Question: I have a spatial grid of dimension 72 col x 24 rows. For this question, I tried to create a small polygon grid (3x3) which I hope you can run in your PC too.
As you can see it is a 3x3 grid, however the numbering of the grid cell starts from bottom left of the last row towards bottom right & again continues from left side of the middle row towards right.
'''
library(sf)
#> Linking to GEOS 3.8.0, GDAL 3.0.4, PROJ 7.0.0; sf_use_s2() is TRUE
url = "https://github.com/Ohm-Np/ex-data/raw/main/vector/test_grid.gpkg"
download.file(url, "../grid.gpkg")
grid <- read_sf("../grid.gpkg")
plot(grid)
'''

<URL>
So, my question is: How to create another column (say) 'column_row' and store the grid cell id which starts from top left towards right.
Result like this (col_number x row_number):
'''
df <- data.frame(column_row = c("01_01", "02_01", "03_01", "01_02", "02_02", "03_02", "01_03", "02_03", "03_03"))
df
#> column_row
#> 1 01_01
#> 2 02_01
#> 3 03_01
#> 4 01_02
#> 5 02_02
#> 6 03_02
#> 7 01_03
#> 8 02_03
#> 9 03_03
'''
<URL>
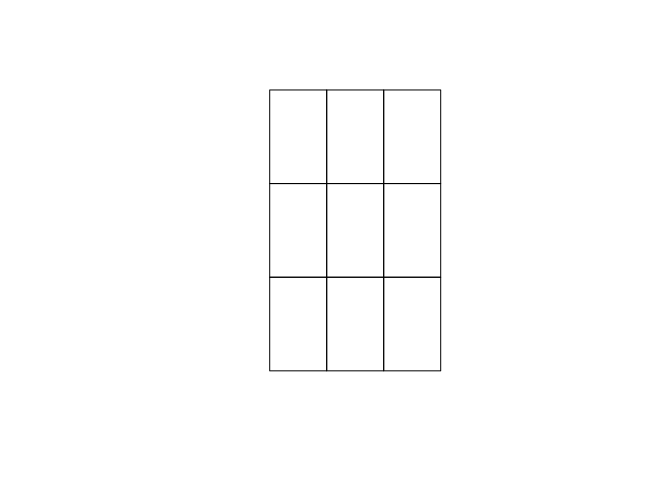
Answer: This could be one way you could get to your solution.
'''
tile = 7
col <- tile%%3
row <- 3 - floor(tile/3)
if (tile%%3 == 0) {
col = 3
row = row + 1
}
sprintf("%02d_%02d", col, row)
#> [1] "01_01"
'''
<URL>